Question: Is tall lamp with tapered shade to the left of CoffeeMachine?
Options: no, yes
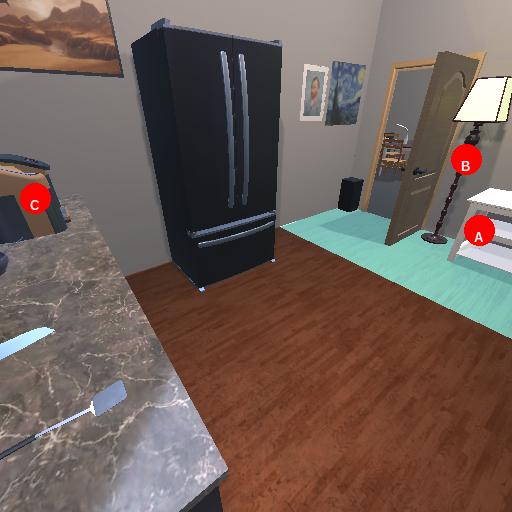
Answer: no